Field crop: maize
Growth stage: 2
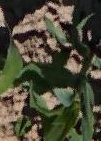
Species: maize